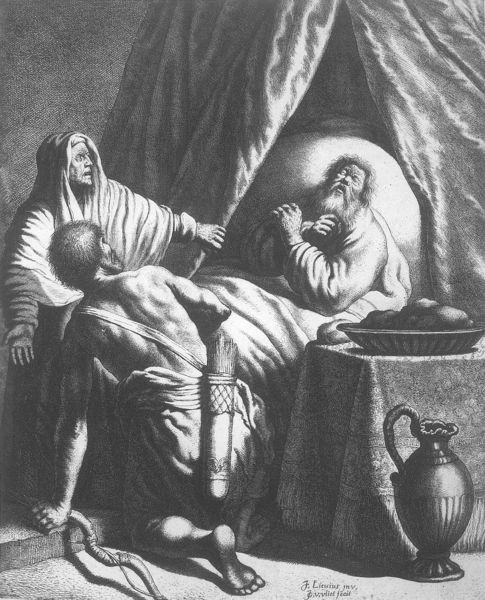
Titel: Isaak und Esau
Künstler: Jan de Vliet
Institution: Amsterdam, Rijksmuseum
Schlagwörter: mann, männer, tisch, bart, schale, krug, bogen, bett, knien, totenbett, baldachin, schütze, köcher, auferstehung, pfeile, himmelbett, sterbender